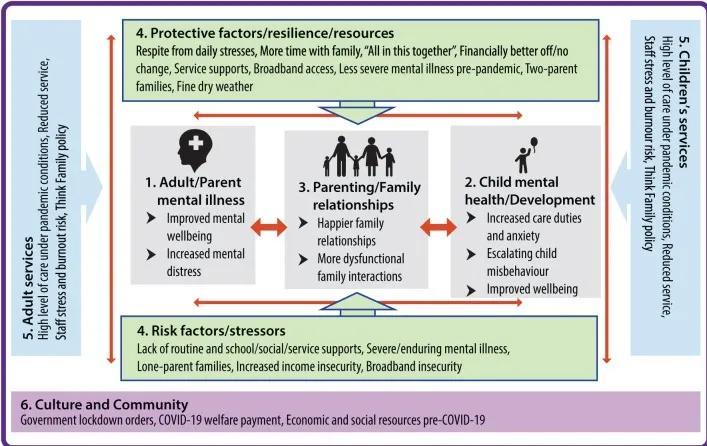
(B) Qualitative themes contextualised within framework of the family model.
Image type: chart (chart)